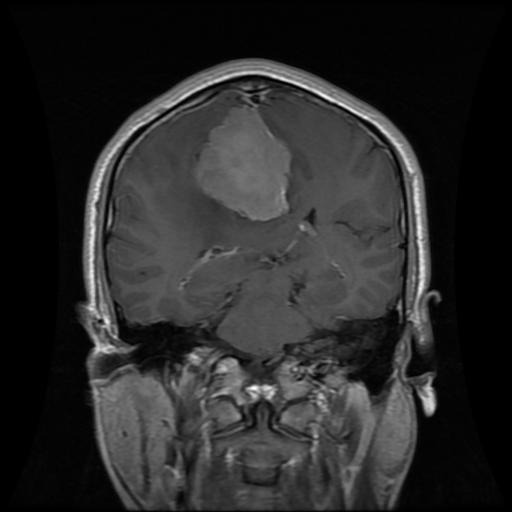
Label: meningioma